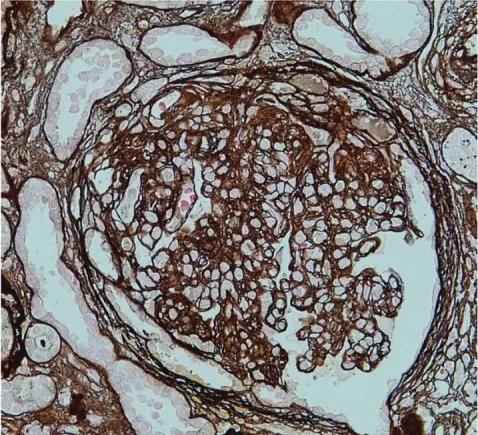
Representative images of periodic acid methenamine silver staining (high magnification) of renal specimen from patient 2 showing duplication of the capillary wall consistent with membranoproliferative glomerulonephritis.
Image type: pathology (methenamine_silver)